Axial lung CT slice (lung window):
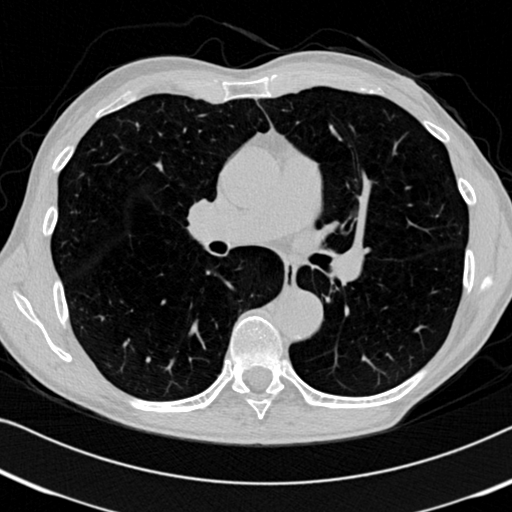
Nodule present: no